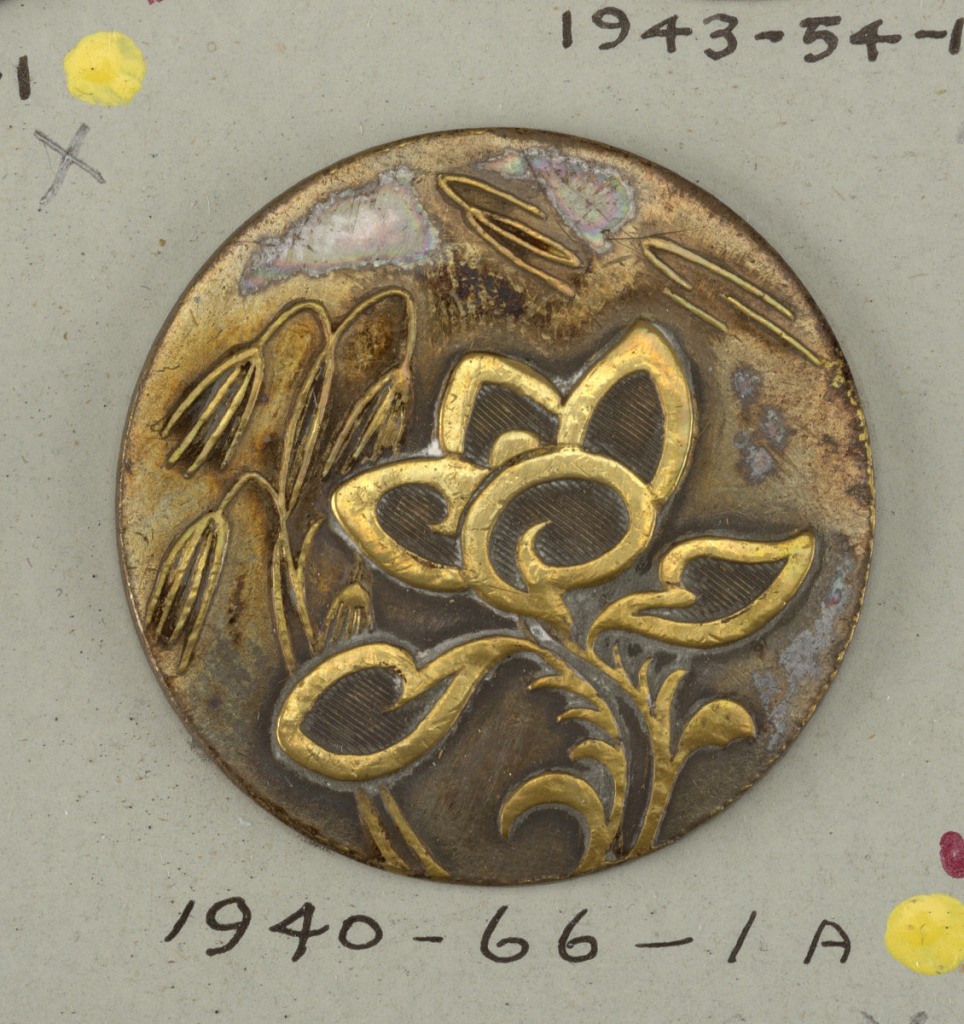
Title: Button
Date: late 19th century
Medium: nickel and brass
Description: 1940-66-1-a: circular button with metal shank; nickel ornamente...